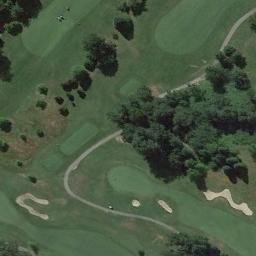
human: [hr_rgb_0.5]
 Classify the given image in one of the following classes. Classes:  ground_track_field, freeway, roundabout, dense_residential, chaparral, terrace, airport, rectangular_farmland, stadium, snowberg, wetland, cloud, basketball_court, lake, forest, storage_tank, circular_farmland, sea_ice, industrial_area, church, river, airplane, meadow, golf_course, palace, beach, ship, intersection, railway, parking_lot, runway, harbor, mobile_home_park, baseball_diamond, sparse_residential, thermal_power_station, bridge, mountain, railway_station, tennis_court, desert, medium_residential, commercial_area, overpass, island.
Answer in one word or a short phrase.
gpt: golf_course